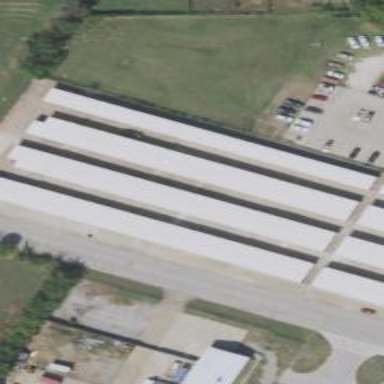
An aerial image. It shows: Warehouse building.